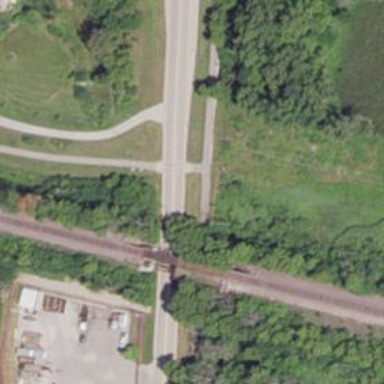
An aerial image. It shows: Uncontrolled road crossing.